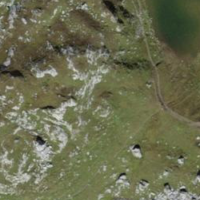
EUNIS habitat code: 26
Species observed at this site:
Bistorta vivipara